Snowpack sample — Loveland Pass, Silver Plume, Colorado, USA (12/14/25, 10:50 AM MST)
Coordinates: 39.664, -105.882
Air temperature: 36 °F
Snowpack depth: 67 cm
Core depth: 20 cm
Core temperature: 46.4 °F
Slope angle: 6°, slope face: 326°
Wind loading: low
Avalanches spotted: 0
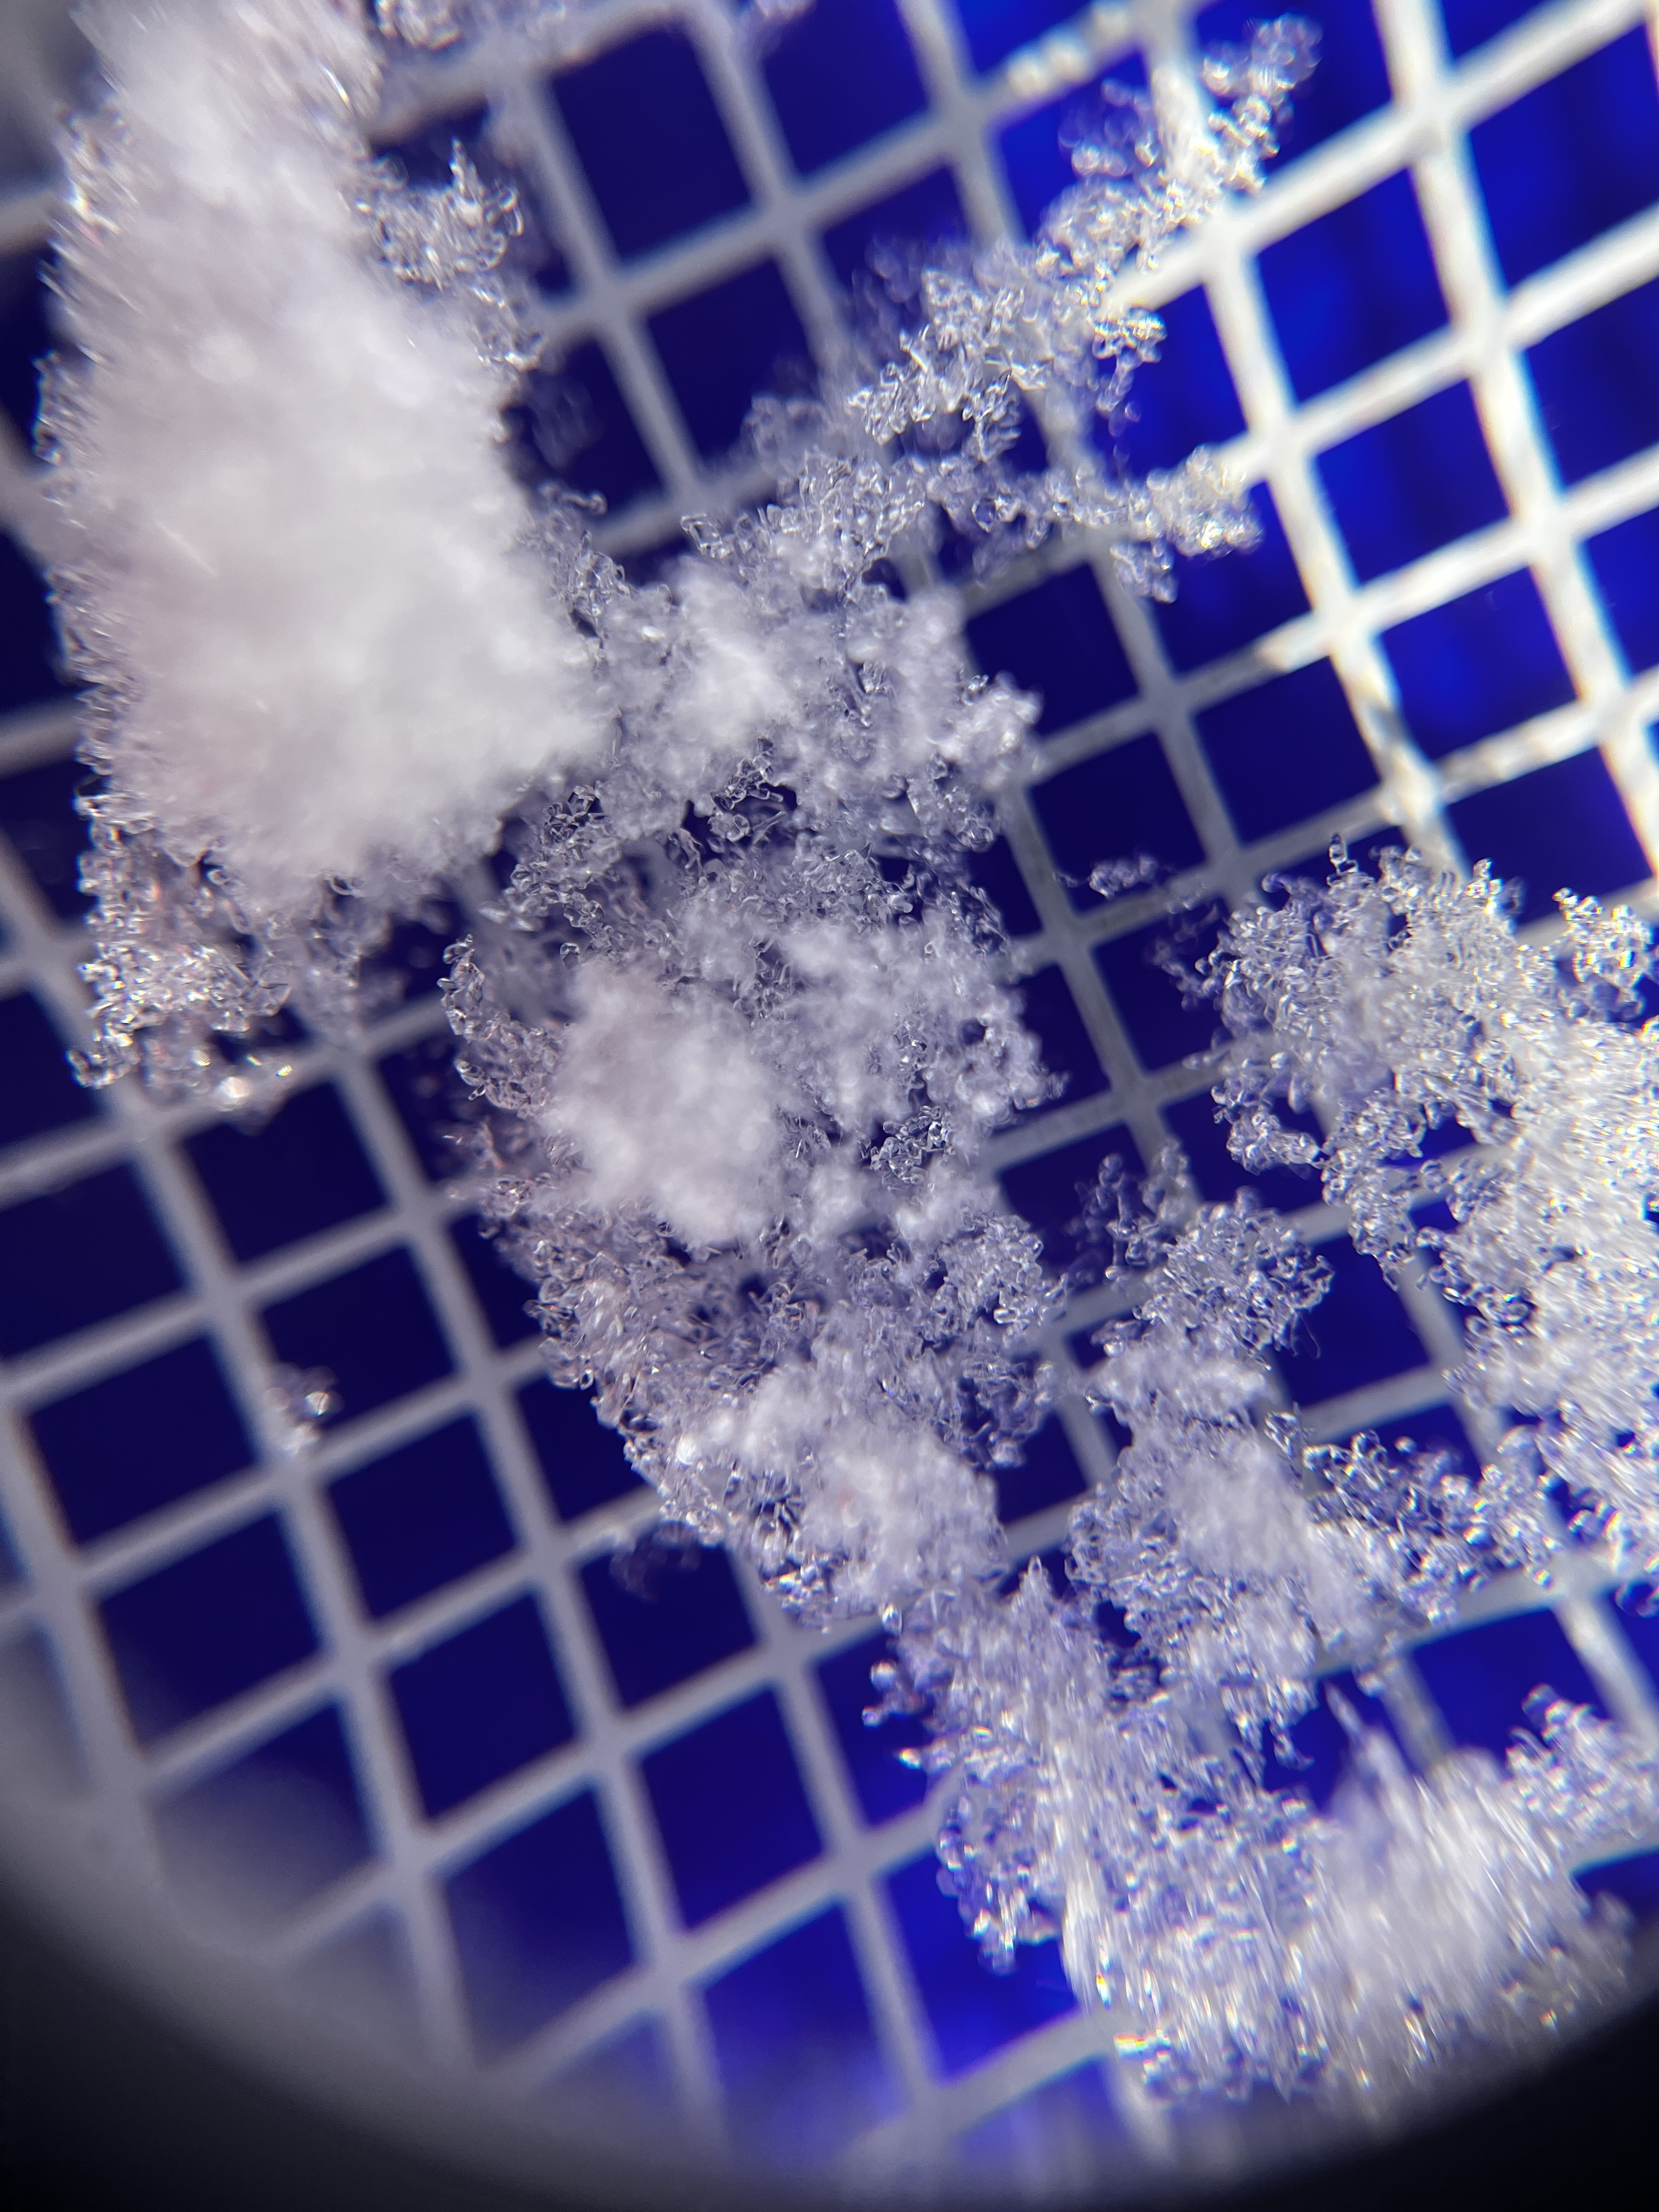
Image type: magnified_profile
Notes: No avalanches spotted, very late start to the season with minimal snowpack